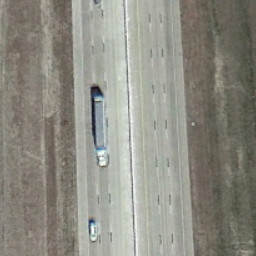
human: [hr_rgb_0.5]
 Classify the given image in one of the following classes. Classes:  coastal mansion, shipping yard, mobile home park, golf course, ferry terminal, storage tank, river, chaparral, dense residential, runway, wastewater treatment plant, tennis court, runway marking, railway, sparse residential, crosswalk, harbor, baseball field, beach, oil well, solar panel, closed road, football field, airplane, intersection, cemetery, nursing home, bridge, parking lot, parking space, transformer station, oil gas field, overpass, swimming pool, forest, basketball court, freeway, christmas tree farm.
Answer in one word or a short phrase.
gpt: freeway